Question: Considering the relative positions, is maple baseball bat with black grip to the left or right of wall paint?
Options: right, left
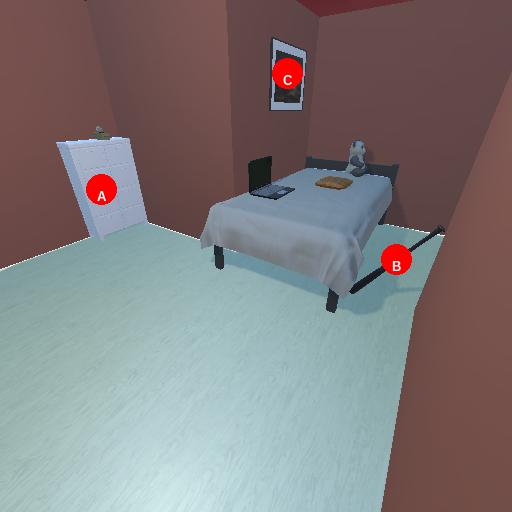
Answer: right